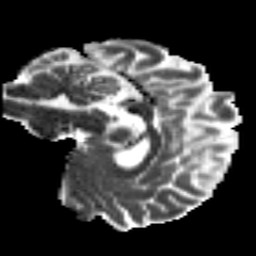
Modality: MD
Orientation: sagittal
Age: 26
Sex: male
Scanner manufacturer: siemens
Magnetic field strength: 3 T
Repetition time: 8.8 s
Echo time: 0.085 s